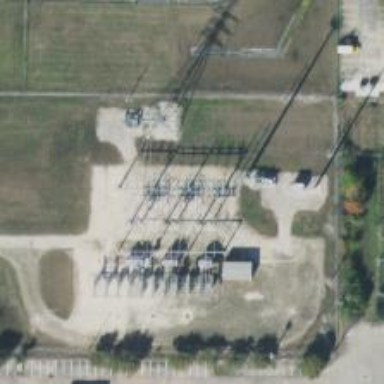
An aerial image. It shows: Switch for power supply.